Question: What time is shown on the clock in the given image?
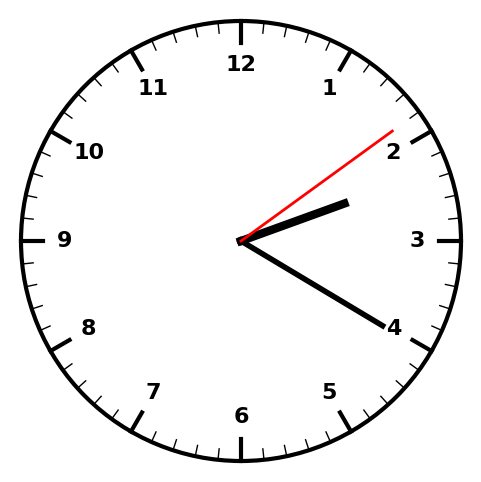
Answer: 02:20:09